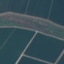
Land use / land cover class: River